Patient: sex F, age 59
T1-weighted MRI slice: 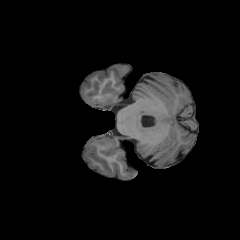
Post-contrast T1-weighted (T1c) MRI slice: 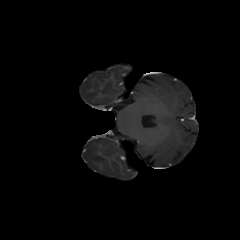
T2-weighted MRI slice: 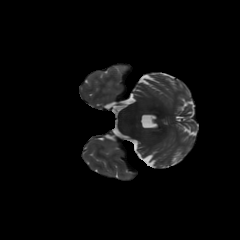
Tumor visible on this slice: no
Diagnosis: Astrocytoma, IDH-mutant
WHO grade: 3